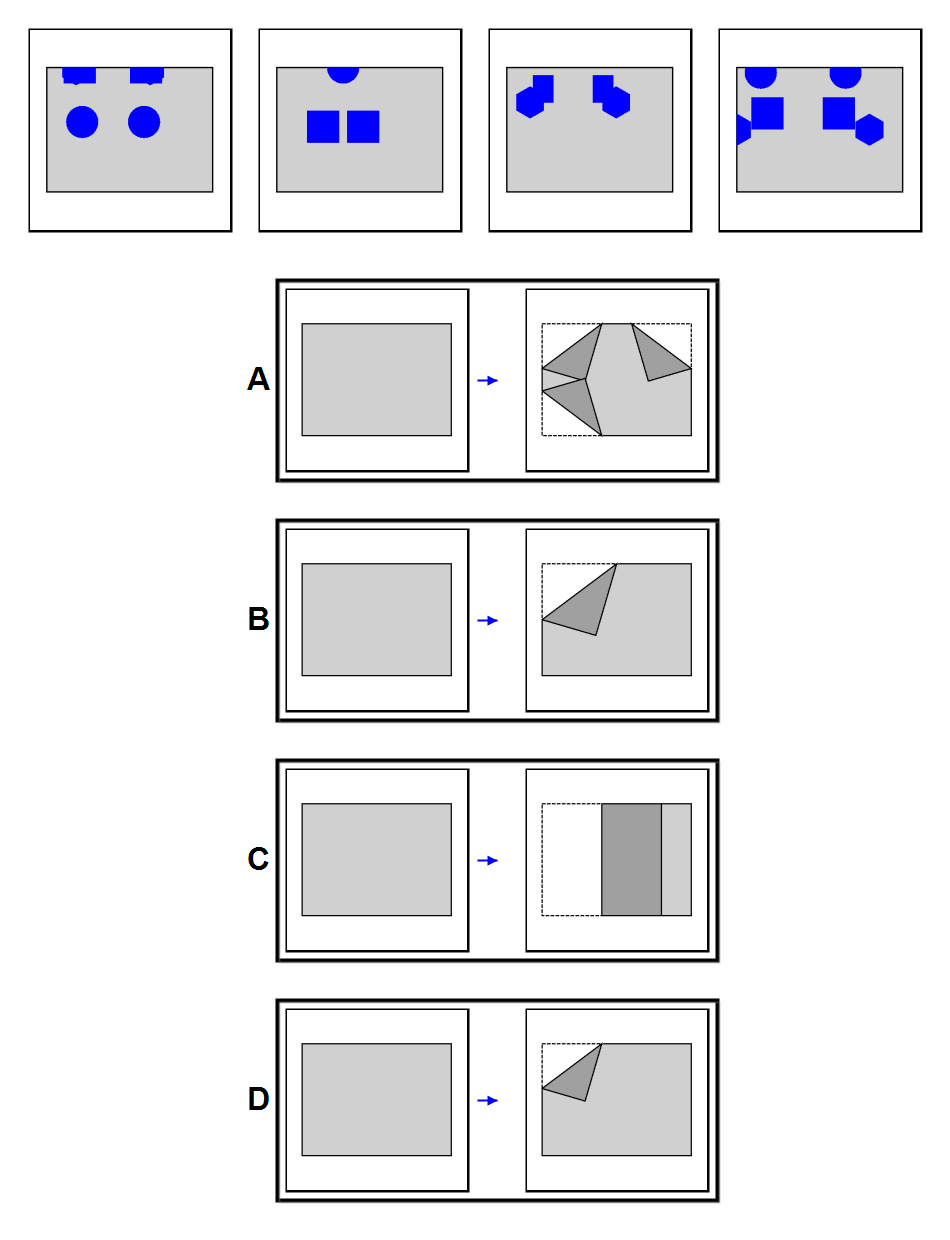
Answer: C